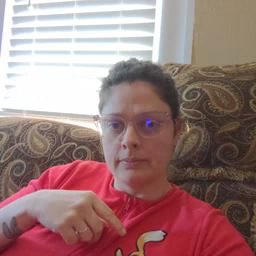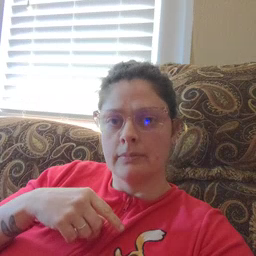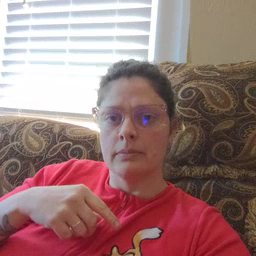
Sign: wet